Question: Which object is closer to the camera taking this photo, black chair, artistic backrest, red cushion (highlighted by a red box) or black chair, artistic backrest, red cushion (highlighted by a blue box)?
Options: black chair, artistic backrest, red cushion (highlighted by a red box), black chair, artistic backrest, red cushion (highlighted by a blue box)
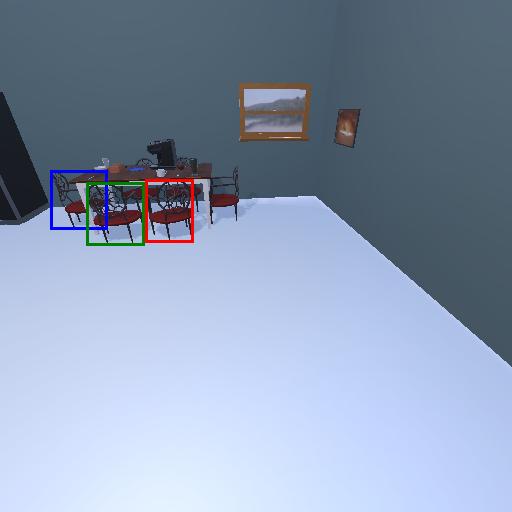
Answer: black chair, artistic backrest, red cushion (highlighted by a red box)